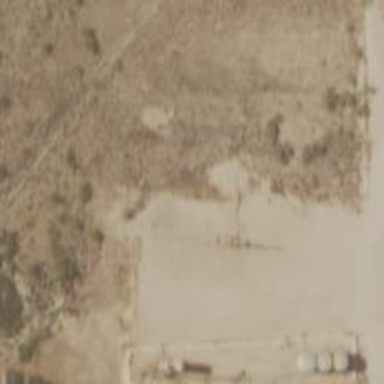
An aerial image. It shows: Petroleum well.